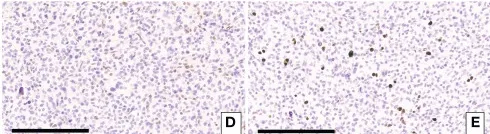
(D) Immunohistochemical staining for ATRX demonstrating loss of ATRX expression tumor cells but retained normal ATRX expression in endothelial cells.
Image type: pathology (immunostaining)